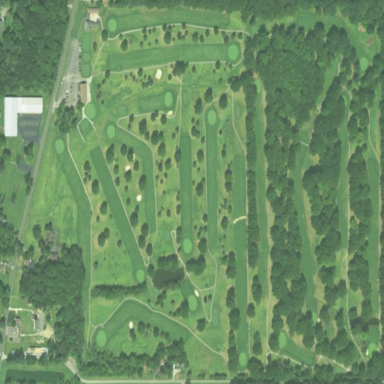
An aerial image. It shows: Golf course.